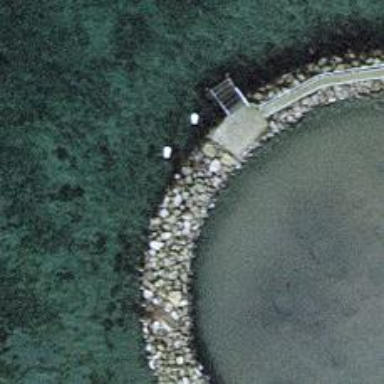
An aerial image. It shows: Breakwater structure.